Question: Count the number of objects in the diagram.
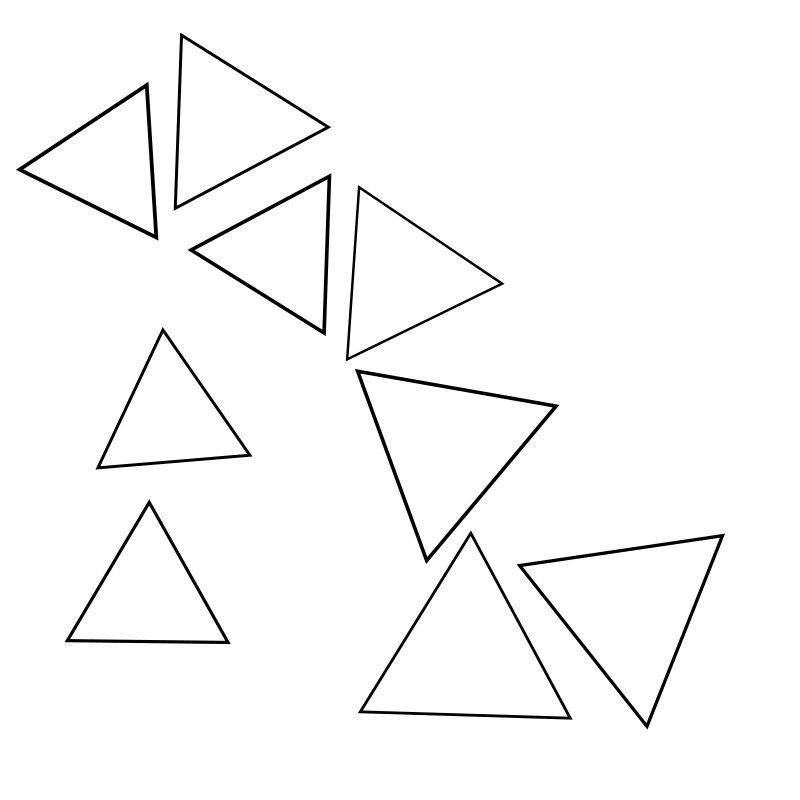
Answer: 9